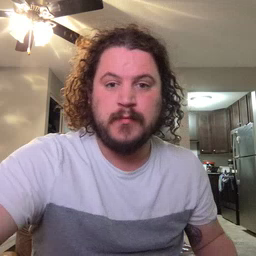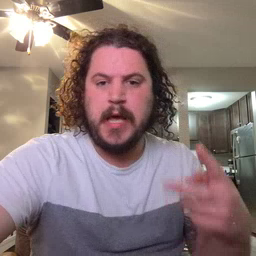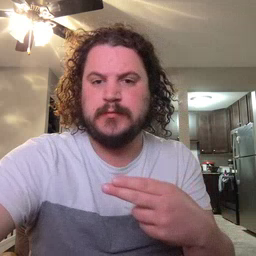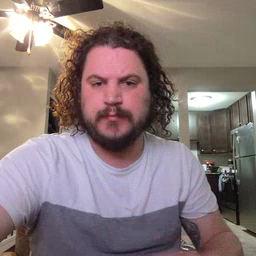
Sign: cut